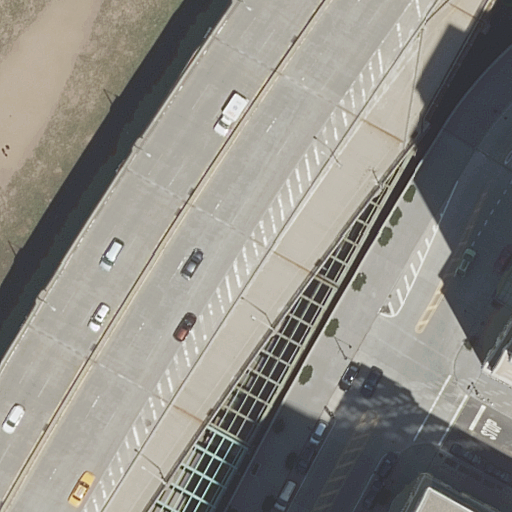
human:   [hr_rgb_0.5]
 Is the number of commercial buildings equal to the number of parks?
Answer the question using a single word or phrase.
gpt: no

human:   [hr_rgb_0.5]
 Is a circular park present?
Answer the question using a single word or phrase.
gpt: no

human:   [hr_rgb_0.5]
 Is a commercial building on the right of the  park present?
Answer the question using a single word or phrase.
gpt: no

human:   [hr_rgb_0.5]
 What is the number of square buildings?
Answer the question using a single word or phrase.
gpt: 0

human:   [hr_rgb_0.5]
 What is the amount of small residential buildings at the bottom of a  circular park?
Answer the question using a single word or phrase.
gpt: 0

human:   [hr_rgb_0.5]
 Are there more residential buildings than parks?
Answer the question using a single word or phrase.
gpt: yes

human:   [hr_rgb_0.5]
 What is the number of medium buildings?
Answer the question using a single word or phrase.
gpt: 0

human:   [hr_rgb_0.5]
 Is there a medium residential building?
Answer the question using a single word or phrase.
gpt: no

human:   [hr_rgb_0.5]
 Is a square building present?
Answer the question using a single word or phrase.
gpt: no

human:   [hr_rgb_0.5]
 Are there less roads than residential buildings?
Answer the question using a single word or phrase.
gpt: no

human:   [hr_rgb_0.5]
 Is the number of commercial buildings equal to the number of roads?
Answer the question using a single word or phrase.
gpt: no

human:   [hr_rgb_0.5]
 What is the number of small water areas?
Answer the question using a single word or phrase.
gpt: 0

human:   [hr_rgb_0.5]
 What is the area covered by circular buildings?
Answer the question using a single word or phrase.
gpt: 0m2

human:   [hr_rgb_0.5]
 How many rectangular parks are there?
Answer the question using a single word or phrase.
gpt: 1

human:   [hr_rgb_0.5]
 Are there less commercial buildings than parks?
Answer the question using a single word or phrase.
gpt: yes

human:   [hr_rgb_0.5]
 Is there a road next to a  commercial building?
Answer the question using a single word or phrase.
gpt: no

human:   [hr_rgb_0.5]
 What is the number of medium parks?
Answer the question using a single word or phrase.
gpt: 0

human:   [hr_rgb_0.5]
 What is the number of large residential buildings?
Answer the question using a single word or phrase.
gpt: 1

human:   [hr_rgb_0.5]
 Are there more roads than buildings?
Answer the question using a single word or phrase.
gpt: yes

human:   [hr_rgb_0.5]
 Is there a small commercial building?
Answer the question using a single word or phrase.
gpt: no

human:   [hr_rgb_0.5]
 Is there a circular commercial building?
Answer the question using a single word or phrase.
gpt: no

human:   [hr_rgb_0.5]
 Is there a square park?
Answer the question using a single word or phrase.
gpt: no

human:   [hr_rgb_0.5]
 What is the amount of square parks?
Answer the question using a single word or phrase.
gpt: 0

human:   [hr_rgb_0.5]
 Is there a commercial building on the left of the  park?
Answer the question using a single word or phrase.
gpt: no

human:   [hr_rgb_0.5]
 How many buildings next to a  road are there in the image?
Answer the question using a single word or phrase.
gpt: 2

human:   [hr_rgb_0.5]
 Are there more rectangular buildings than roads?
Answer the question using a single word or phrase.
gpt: no

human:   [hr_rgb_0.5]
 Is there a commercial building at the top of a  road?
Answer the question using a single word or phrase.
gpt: no

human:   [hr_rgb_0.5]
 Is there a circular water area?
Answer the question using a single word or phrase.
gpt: no

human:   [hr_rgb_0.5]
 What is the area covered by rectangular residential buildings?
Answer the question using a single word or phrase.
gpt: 31m2

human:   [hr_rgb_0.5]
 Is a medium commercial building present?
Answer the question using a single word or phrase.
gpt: no

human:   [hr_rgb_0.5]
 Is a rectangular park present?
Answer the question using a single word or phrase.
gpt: yes

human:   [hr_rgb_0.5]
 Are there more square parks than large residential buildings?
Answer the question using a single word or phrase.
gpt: no

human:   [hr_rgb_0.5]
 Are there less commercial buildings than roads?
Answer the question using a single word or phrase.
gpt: yes

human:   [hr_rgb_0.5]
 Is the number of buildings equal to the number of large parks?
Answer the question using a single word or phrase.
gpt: no

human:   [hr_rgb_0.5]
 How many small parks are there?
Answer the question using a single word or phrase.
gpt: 0

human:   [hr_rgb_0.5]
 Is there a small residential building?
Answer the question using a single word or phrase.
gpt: yes